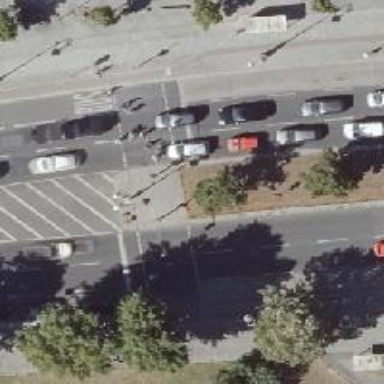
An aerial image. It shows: Road with traffic signals.